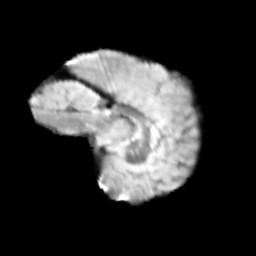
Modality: T2w
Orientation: sagittal
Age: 11
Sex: male
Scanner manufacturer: siemens
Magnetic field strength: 3 T
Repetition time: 3.8 s
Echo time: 0.07 s